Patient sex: M
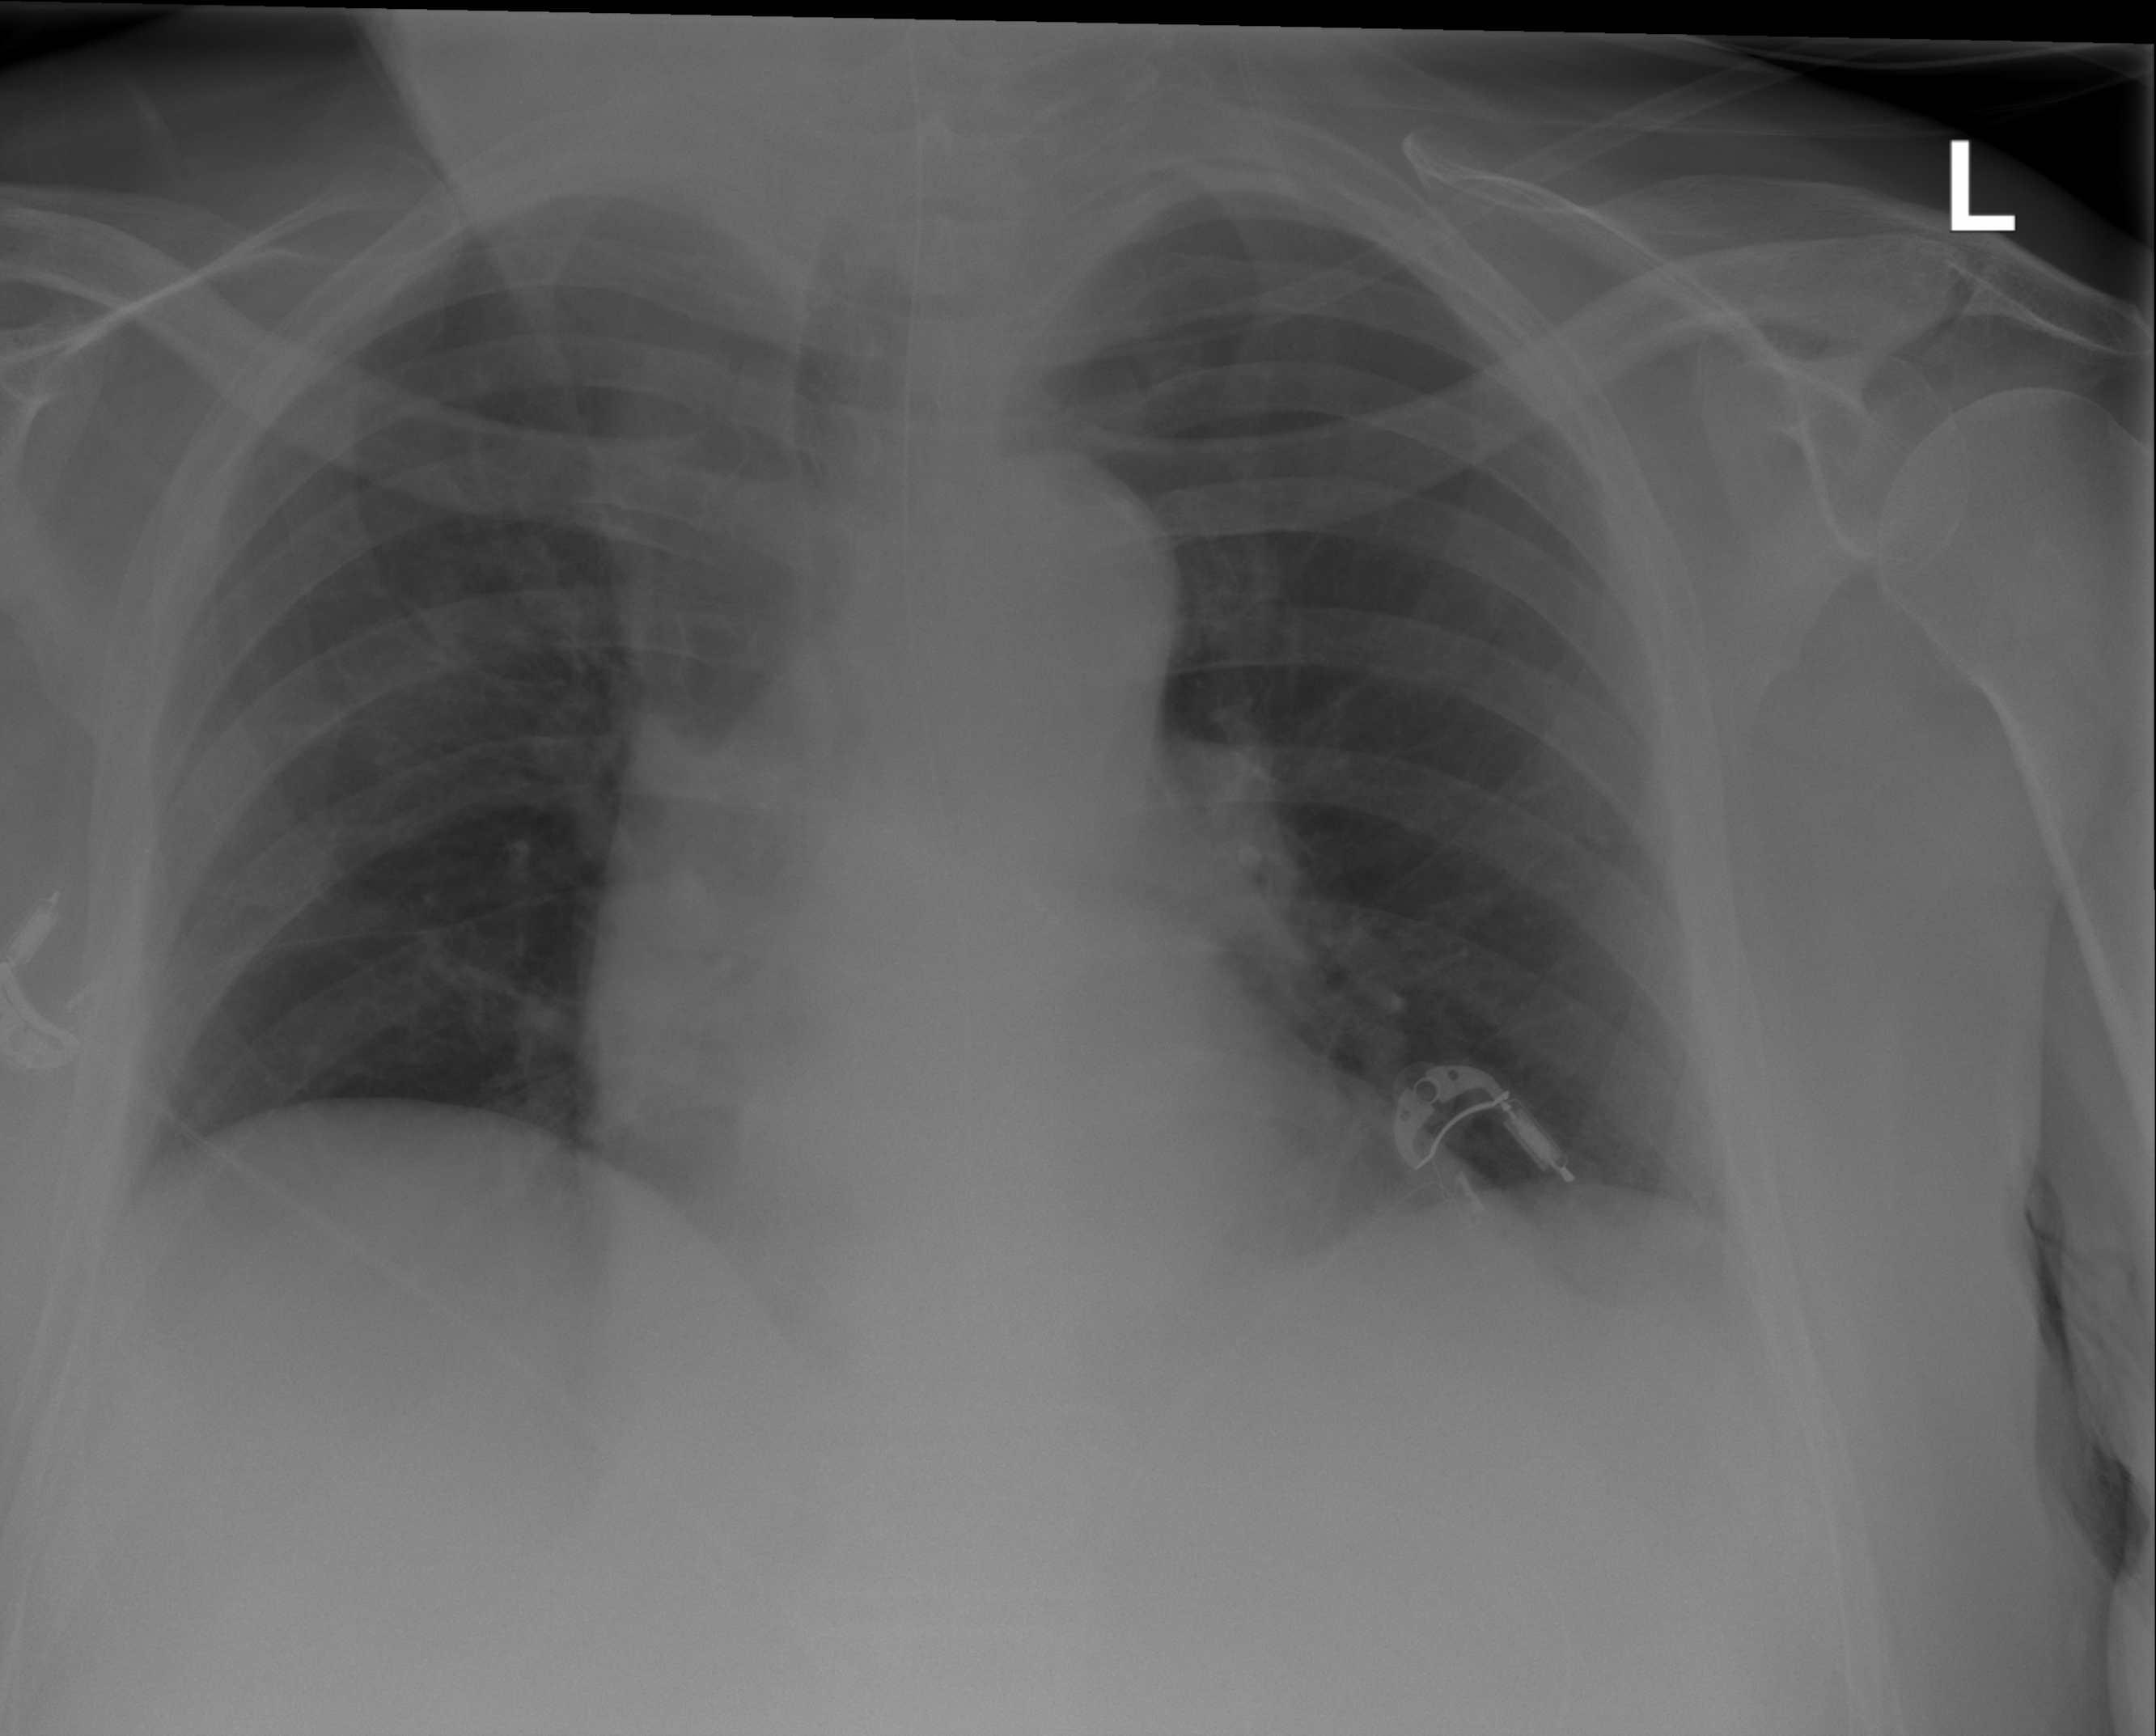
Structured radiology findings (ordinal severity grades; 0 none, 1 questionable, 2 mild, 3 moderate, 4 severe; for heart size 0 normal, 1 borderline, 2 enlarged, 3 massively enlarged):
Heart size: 1
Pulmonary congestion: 0
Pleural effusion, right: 0
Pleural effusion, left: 0
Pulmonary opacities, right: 0
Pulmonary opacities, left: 0
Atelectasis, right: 2
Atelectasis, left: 0